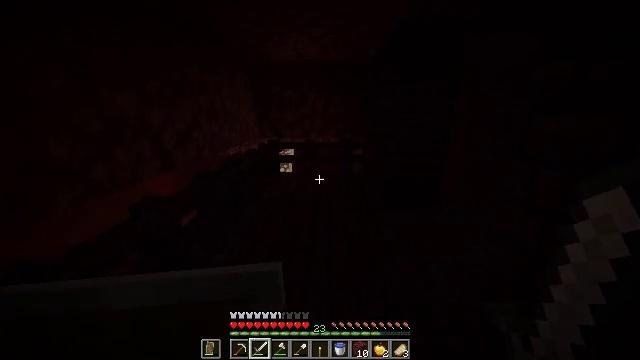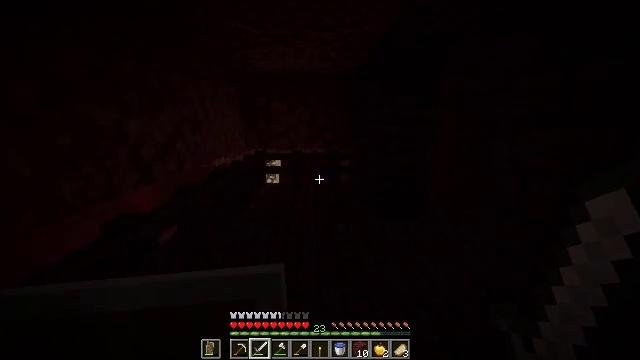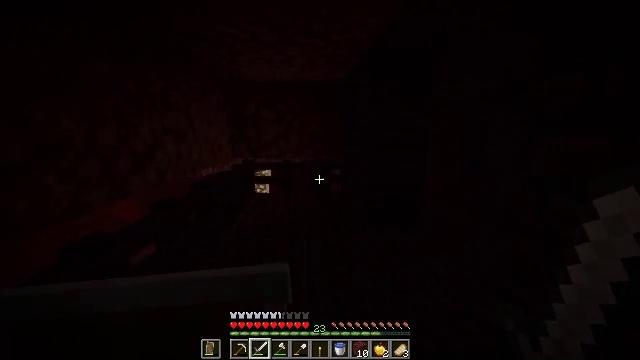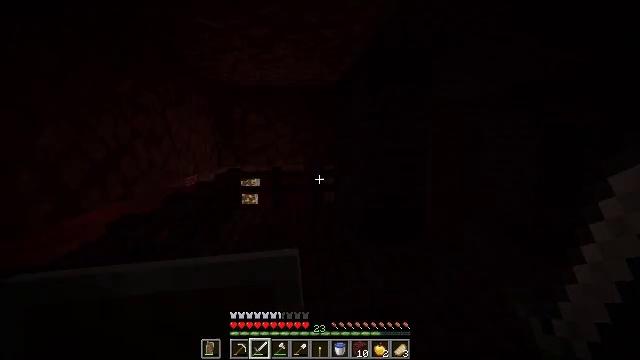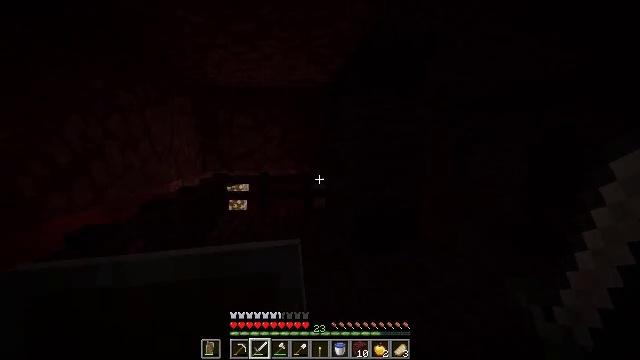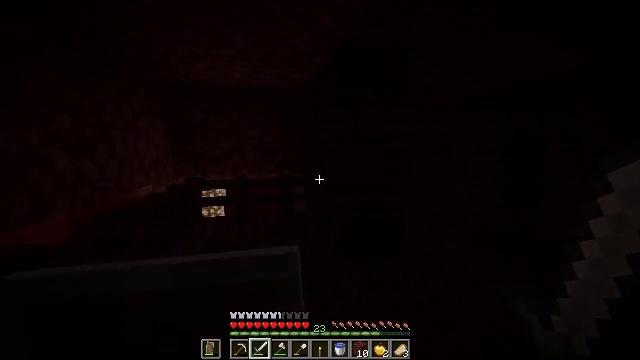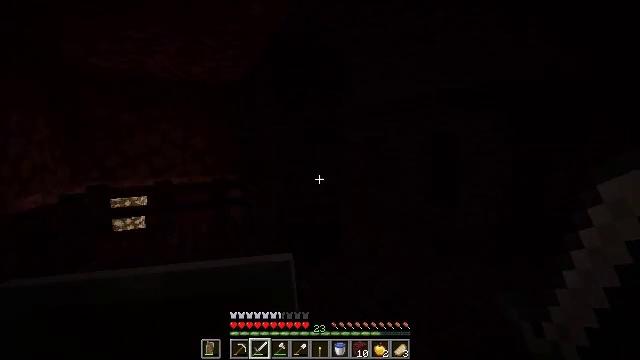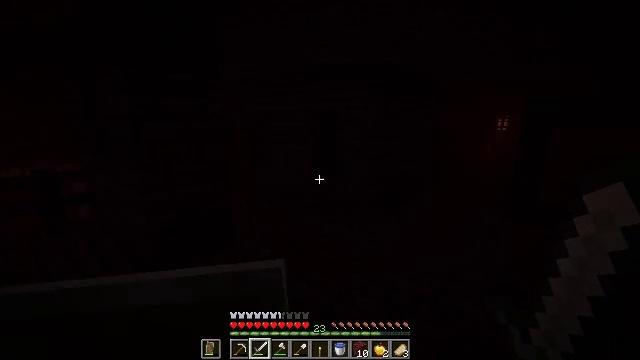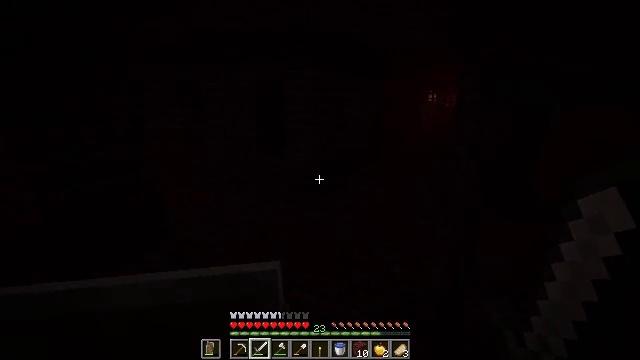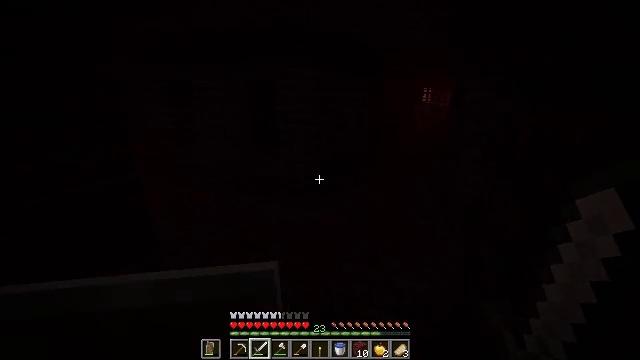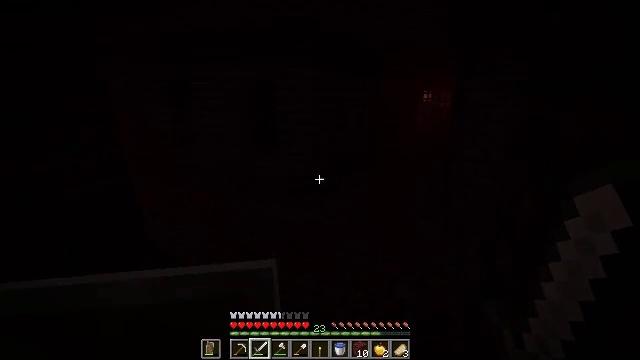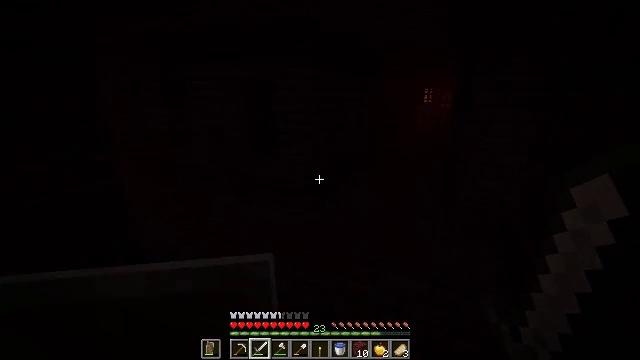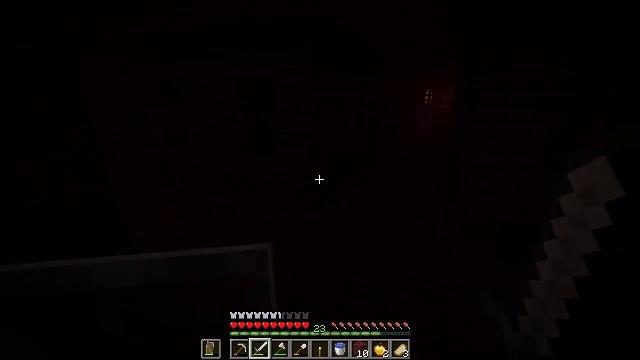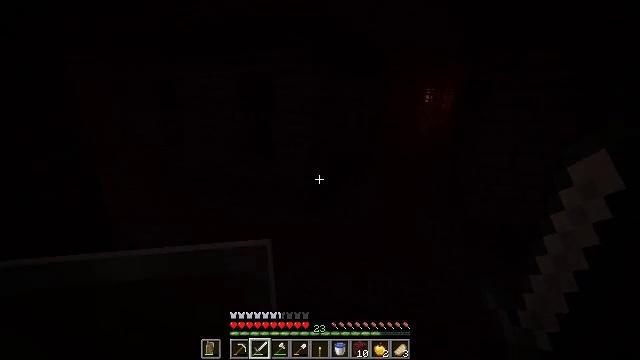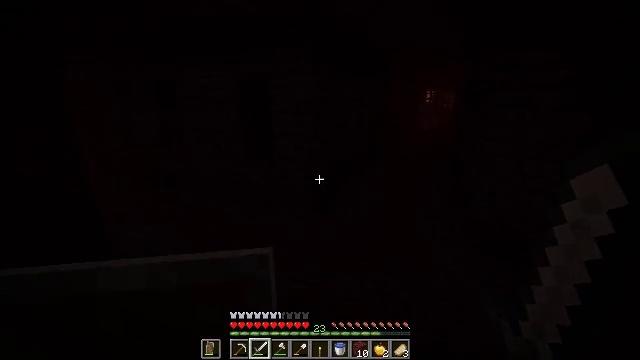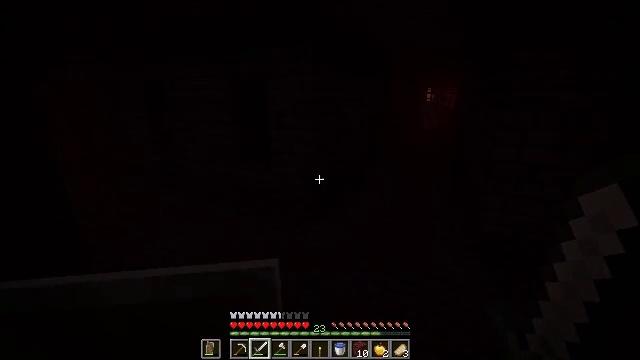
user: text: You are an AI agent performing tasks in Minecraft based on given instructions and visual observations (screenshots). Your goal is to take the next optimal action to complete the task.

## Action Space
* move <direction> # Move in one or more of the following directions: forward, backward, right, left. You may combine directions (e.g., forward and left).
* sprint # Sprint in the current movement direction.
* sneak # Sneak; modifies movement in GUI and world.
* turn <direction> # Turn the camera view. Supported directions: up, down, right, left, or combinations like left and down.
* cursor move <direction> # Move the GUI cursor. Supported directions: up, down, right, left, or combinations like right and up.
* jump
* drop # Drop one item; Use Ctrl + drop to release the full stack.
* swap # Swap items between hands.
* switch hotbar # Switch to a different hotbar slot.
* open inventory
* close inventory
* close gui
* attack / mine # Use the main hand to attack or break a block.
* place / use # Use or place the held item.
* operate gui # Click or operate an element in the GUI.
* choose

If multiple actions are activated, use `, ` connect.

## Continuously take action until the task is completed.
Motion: motion action
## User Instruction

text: Combat the magma cube.
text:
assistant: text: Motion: move forward, turn right and up
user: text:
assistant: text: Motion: move forward, turn right and up
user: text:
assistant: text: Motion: move forward, turn right and up
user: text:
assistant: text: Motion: move forward, turn right and up
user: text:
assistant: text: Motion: move forward, turn right
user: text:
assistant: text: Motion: move forward, turn right
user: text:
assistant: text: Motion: move forward, turn right and down
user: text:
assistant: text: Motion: move forward, turn right and down
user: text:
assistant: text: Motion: move forward, turn right
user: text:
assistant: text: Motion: move forward
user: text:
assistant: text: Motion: move forward
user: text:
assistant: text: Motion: move forward
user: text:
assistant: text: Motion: move forward
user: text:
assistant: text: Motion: move forward
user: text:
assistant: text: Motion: move forward and move right
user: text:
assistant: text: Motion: move forward and move right
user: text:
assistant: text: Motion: move forward and move right, turn left
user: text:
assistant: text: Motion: move forward and move right, turn left
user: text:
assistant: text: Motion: move forward and move right, turn left
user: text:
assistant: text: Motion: move forward and move right, turn left
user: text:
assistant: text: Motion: move forward and move right
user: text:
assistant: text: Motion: move forward and move right
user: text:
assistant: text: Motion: move forward and move right
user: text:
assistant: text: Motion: move forward and move right
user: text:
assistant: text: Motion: move forward and move right
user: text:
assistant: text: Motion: move forward and move right, sprint
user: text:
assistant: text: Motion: move forward and move right, sprint, turn left and up
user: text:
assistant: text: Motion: move forward, sprint, turn left and up
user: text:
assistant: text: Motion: move forward, sprint, turn left
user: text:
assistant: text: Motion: move forward, sprint, turn left and up